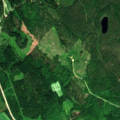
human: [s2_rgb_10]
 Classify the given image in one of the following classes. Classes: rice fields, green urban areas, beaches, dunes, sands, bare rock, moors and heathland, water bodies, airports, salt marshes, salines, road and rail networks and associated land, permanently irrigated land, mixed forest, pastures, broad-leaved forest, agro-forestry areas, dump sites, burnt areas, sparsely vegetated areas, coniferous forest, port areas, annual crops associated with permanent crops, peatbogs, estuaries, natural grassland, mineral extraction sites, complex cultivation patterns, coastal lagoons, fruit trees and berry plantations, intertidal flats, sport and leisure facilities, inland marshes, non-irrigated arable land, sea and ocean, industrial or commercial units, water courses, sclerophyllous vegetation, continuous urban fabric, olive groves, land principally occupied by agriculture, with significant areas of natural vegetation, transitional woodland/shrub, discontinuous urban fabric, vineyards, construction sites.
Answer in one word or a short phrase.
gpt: land principally occupied by agriculture, with significant areas of natural vegetation, coniferous forest, mixed forest, transitional woodland/shrub